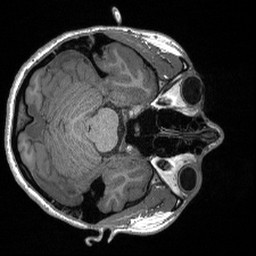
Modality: T1w
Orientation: axial
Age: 22
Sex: female